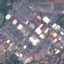
Land use / land cover: Industrial